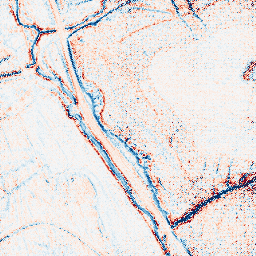
Category: edge_preserving
Decomposition family: bilateral
Decomposition parameters: d: 9
sigma_color: 75
sigma_space: 150
Upsampling method: regularized
Upsampling parameters: scale: 4
lambda_reg: 0.1
Upsampling scale: 4